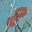
Label: 8